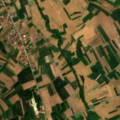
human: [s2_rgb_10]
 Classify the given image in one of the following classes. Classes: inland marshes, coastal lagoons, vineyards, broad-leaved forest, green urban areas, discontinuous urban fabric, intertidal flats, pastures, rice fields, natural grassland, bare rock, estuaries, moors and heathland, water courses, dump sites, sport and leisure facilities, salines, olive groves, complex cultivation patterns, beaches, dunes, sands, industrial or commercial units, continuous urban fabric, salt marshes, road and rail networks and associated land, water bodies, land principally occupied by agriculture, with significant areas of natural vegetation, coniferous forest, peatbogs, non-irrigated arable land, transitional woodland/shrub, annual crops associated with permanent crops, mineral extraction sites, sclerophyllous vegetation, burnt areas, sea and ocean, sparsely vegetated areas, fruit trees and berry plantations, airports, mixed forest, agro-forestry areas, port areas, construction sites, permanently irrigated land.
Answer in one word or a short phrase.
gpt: discontinuous urban fabric, non-irrigated arable land, complex cultivation patterns, land principally occupied by agriculture, with significant areas of natural vegetation